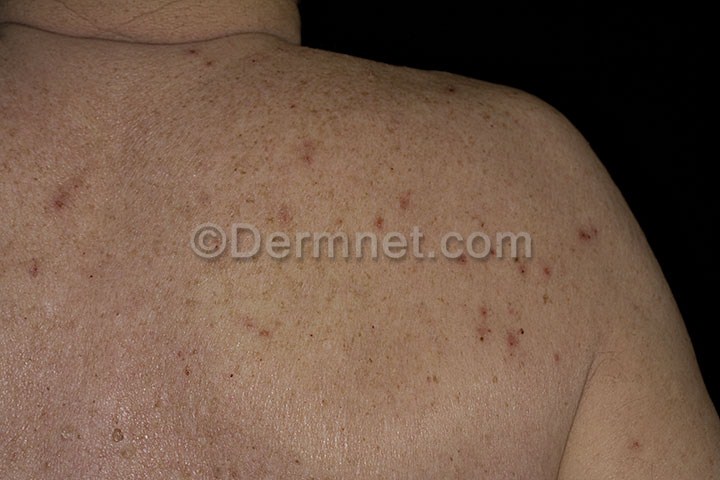
Disease: Seborrheic Keratoses and other Benign Tumors